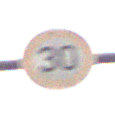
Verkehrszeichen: Geschwindigkeit30
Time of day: MorningAfternoon
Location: Outdoor (Nature)
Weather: Overcast
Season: NotSpecified
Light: Natural